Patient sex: M
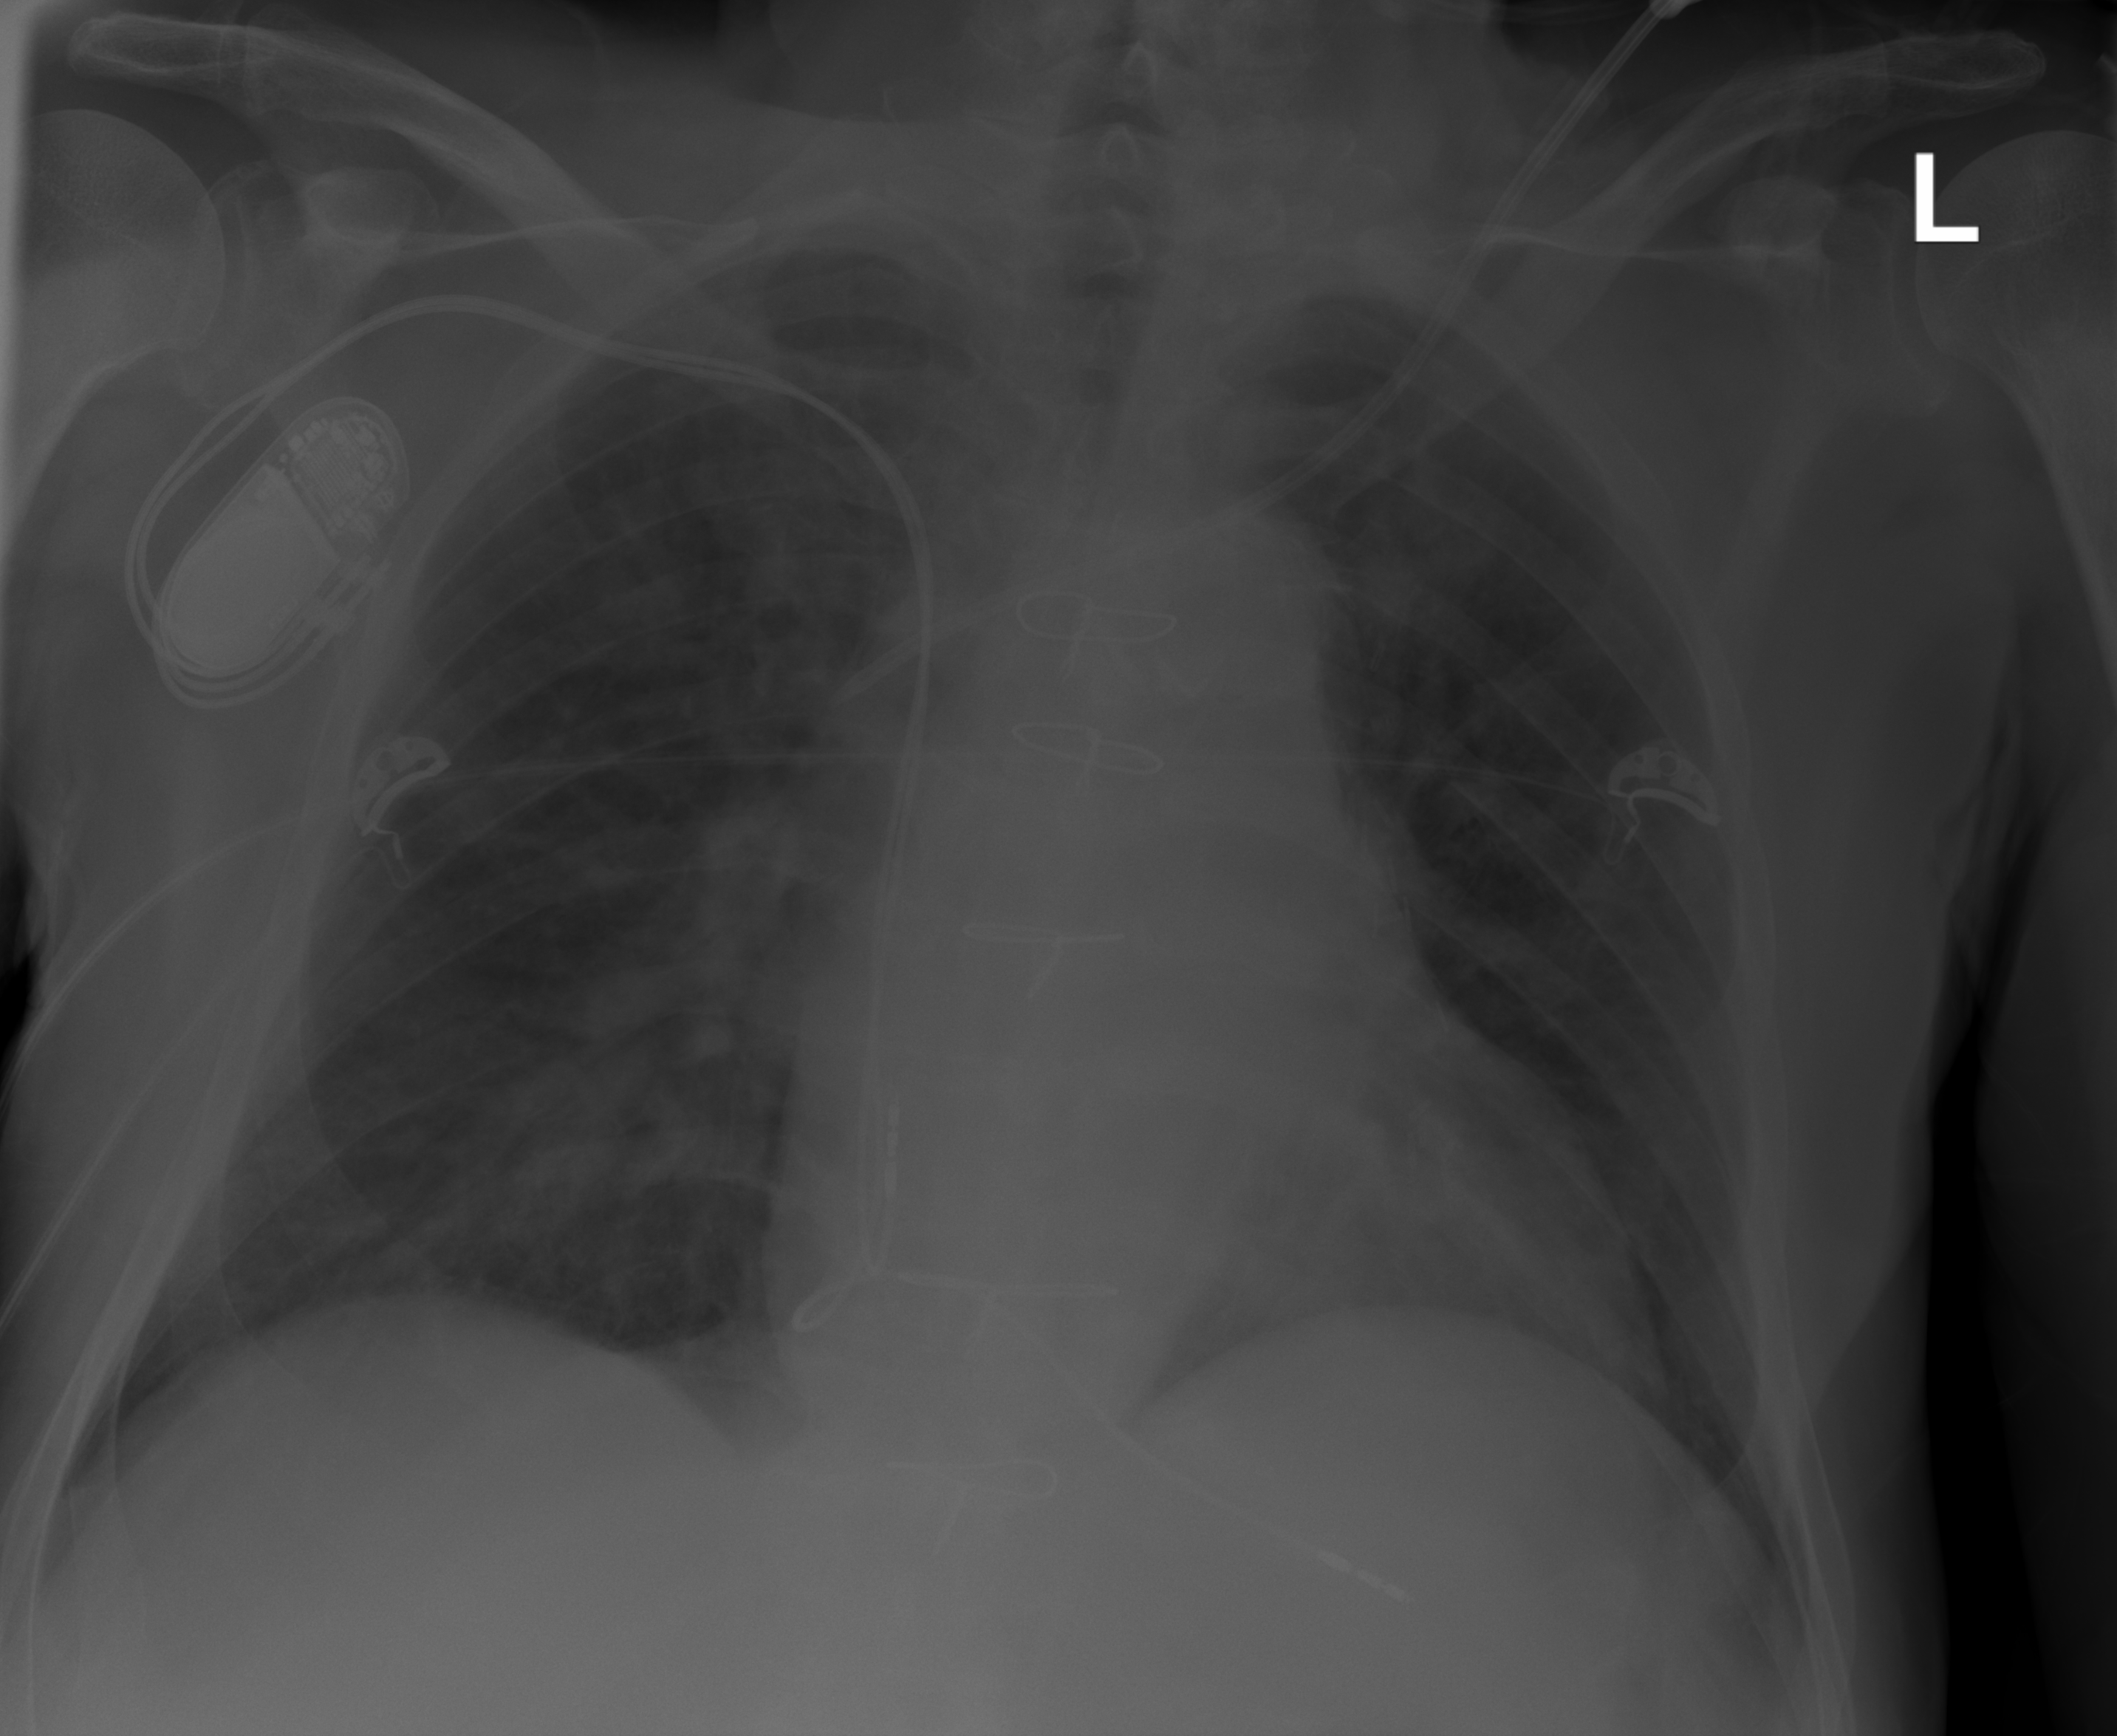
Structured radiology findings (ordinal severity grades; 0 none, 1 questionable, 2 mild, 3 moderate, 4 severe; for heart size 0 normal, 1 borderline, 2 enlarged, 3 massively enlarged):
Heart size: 0
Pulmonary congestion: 0
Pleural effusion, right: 0
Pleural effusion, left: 0
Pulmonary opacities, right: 2
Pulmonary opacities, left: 0
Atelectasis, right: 2
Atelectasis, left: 2